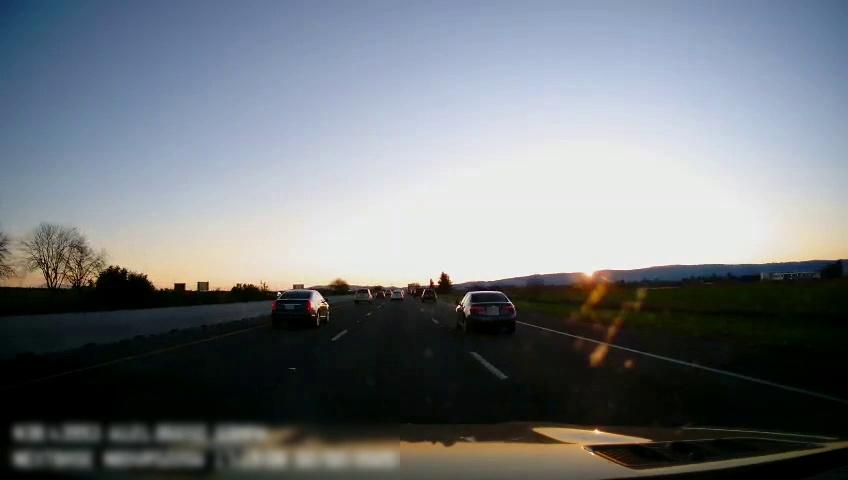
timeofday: Dusk/Dawn/Twilight
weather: Sunny
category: Drivable Space
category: Vehicles | Truck
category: Vehicles | Truck
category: Vehicles | SUV
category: Vehicles | Car
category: Vehicles | Car
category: Vehicles | SUV
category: Vehicles | Car
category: Vehicles | Car
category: Lanes | Current Lane
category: Lanes | Alternate Lane
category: Lanes | Alternate Lane
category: Lanes | Alternate Lane